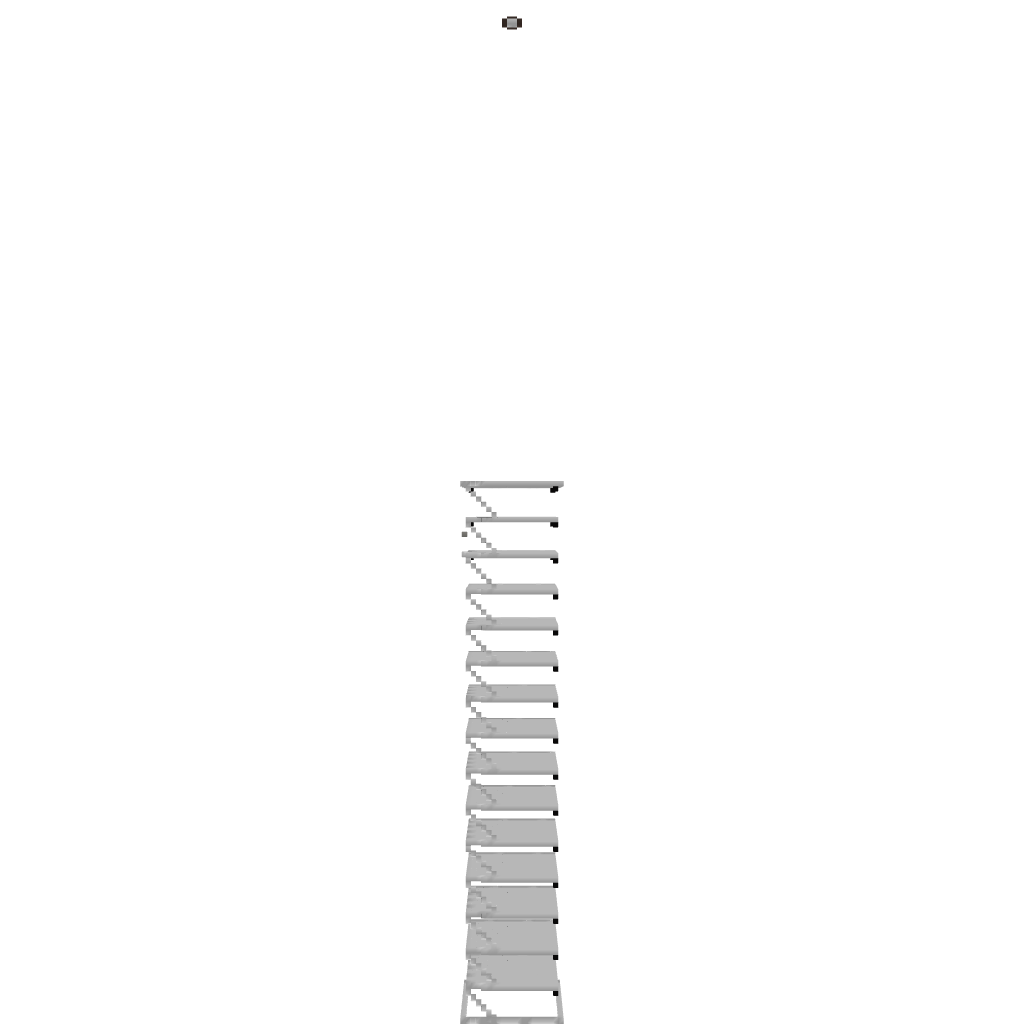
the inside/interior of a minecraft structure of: Skyscraper